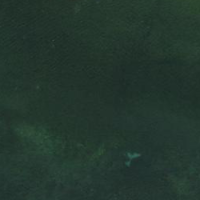
EUNIS habitat code: 14
Species observed at this site:
Tachybaptus ruficollis
Corvus corone
Podiceps cristatus
Riparia riparia
Cyanistes caeruleus
Fulica atra
Anas platyrhynchos
Chloris chloris
Fringilla coelebs
Passer domesticus
Coloeus monedula
Sylvia atricapilla
Columba palumbus
Chroicocephalus ridibundus
Turdus merula
Phylloscopus collybita
Larus michahellis
Cygnus olor
Hirundo rustica
Mergus merganser
Phoenicurus ochruros
Columba livia
Motacilla alba